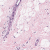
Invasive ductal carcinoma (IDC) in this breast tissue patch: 0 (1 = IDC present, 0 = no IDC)